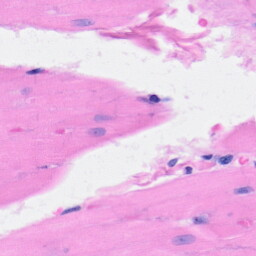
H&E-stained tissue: Heart